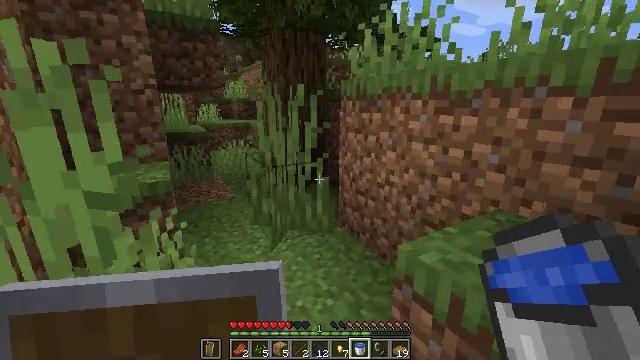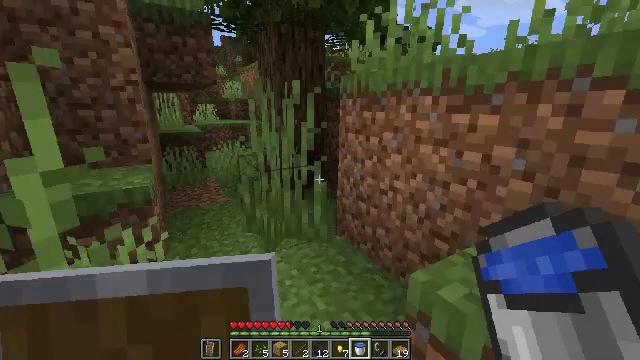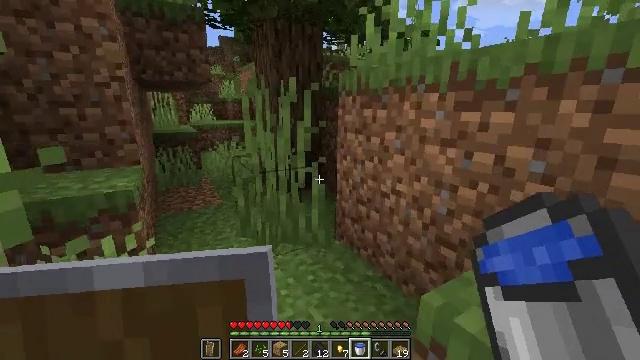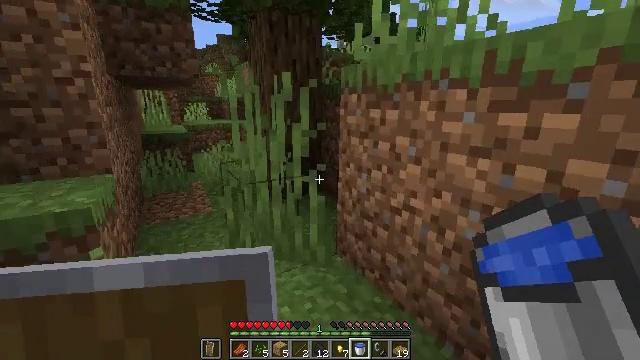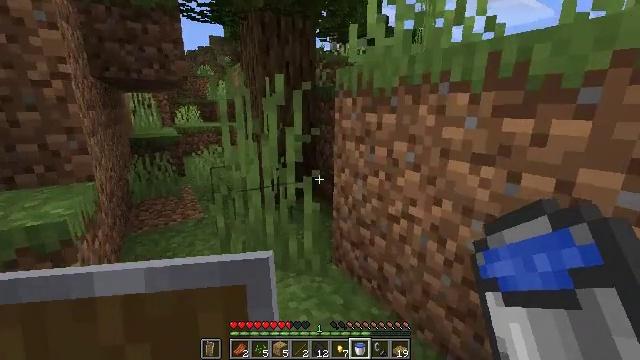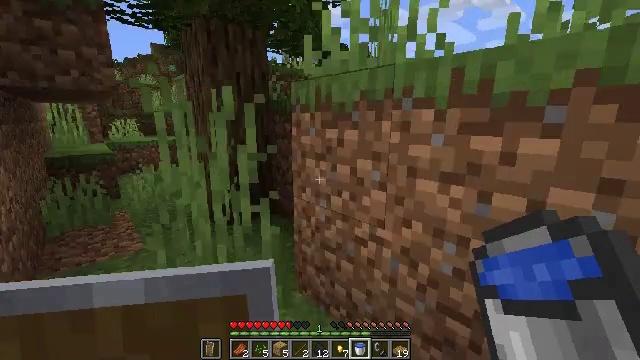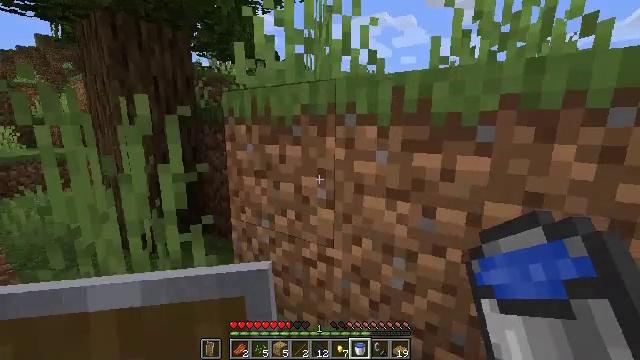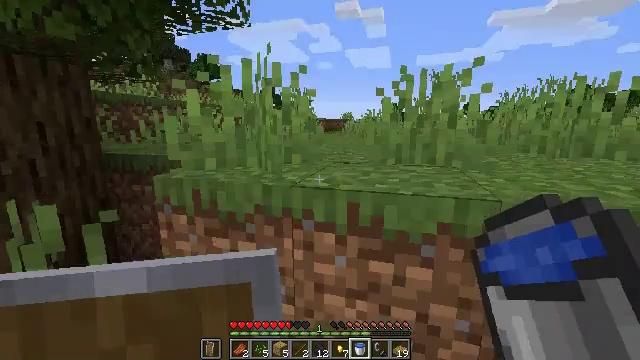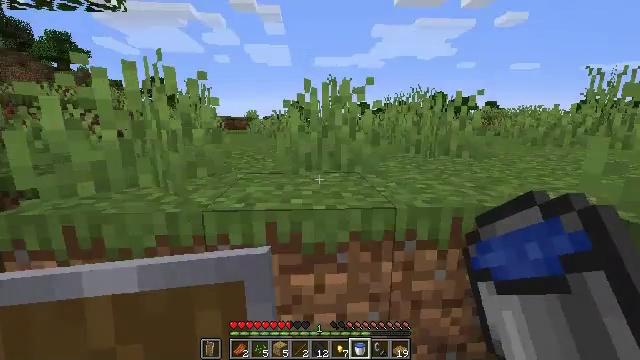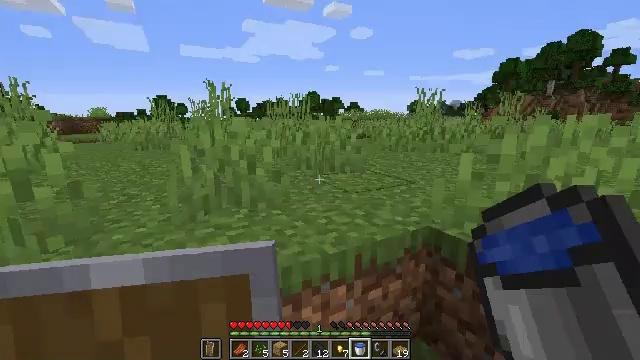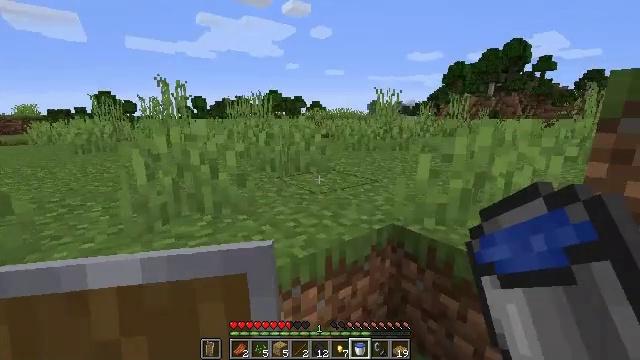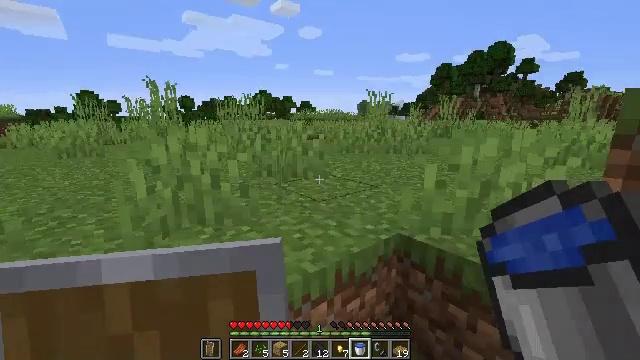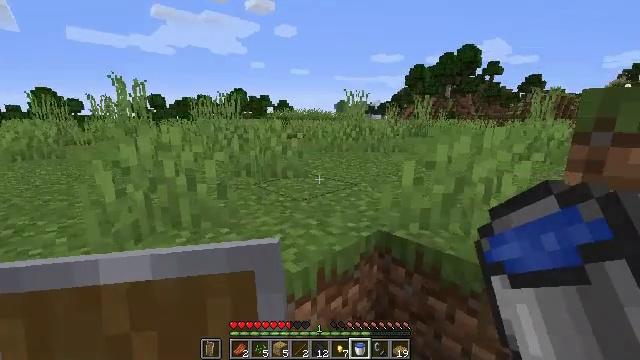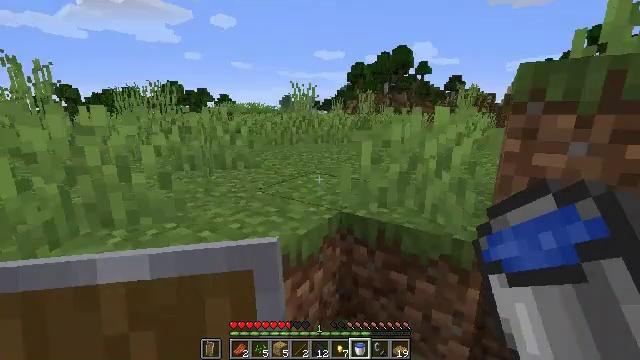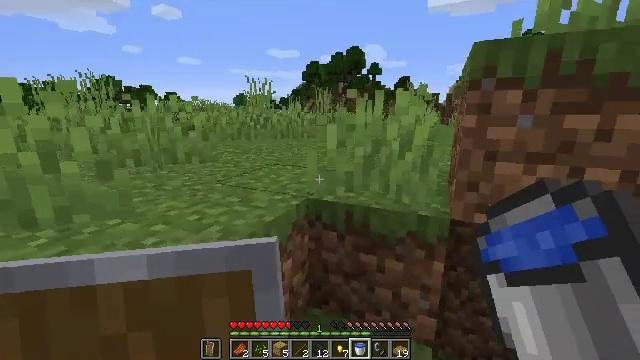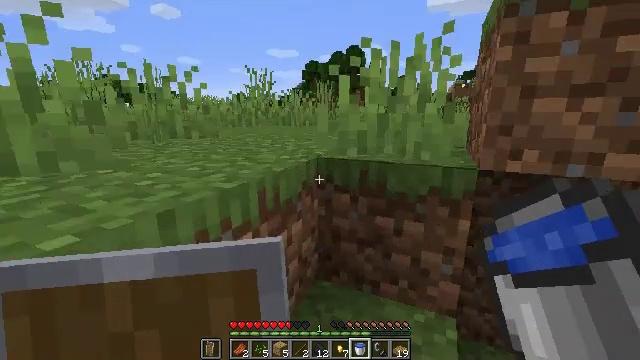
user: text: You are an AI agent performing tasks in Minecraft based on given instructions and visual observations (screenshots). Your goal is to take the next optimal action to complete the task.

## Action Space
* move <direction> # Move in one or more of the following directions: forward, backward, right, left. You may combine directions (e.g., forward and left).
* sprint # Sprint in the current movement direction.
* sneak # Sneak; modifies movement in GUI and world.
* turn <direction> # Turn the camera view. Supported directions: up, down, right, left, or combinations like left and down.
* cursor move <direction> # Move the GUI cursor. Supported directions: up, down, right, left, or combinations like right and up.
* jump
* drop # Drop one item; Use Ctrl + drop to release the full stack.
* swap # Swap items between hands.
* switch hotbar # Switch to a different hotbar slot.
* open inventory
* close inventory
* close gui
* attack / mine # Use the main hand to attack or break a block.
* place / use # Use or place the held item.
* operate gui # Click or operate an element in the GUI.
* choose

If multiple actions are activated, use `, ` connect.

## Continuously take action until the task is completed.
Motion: motion action
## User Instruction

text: Mine the magma block in the nether.
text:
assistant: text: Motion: move forward
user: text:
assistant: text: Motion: move forward
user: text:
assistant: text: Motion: move forward
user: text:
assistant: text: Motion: move forward, turn right
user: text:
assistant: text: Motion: move forward, turn right and up
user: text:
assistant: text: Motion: move forward, turn right and up, jump
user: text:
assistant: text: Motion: move forward, turn right, jump
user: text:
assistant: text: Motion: move forward, turn right, jump
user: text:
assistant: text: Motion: move forward, turn right, jump
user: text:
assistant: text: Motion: move forward, turn right, jump
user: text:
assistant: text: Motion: move forward, turn right, jump
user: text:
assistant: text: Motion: move forward, turn right, jump
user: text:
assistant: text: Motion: move forward, turn right, jump
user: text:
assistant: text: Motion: move forward, turn right, jump
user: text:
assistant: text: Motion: move forward, jump
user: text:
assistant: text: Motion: move forward, jump
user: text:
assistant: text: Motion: move forward, jump
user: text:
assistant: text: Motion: move forward, jump
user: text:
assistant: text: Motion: move forward, jump
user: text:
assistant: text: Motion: move forward, jump
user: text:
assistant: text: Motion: move forward, jump
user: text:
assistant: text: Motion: move forward, jump
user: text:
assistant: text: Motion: move forward, jump
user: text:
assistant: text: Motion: move forward, jump
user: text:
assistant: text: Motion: move forward, jump
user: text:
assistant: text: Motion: move forward, turn right and down, jump
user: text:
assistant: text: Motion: move forward, turn right and down, jump
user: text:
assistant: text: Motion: move forward, turn right and down, jump
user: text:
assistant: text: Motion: move forward, turn right and down, jump
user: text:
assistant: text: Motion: move forward, turn right and down, jump